Question: I'm very new to coding and am working on my first rails app. I'm using the Wordnik api to return synonyms of words. So far so good. The code below works, so long as I only use one word.
'''
<%= form_tag "/search", method: "GET" do %>
Start Smithing:
<%= text_field_tag :search_word %>
<%= submit_tag "get those synonyms" %>
'''
'''
class WordnikController < ApplicationController
def search
query = params[:search_word]
@words = Wordnik.word.get_related(query, :type => 'synonym').first["words"]
end
end
'''
I'm trying to figure out how to input an entire phrase or sentence in the search and have the API return synonyms for each individual word in the sentence. This would require splitting the symbol and then passing each word individually into
'''
Wordnik.word.get_related(query, :type => 'synonym').first["words"]
'''
Problem is, I have zero idea how to do this. I was trying to do
'''
query = params[:search_word].to_s.split
'''
but that obviously didn't work.
I couldn't find anything in <URL> here on Stack Overflow.
Anyone have any thoughts that would point me in the right direction?

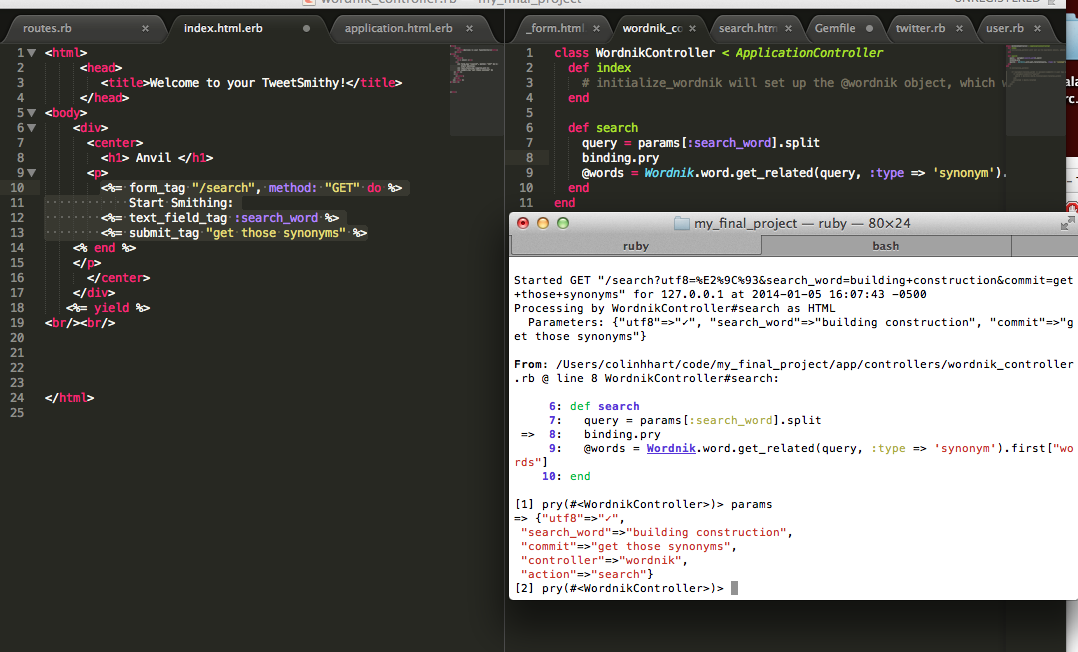
Answer: Perhaps Wordnik does not support array as an argument so you will need to query for every word:
'''
def search
query = params[:search_word].split
@words = query.map { |word| Wordnik.word.get_related(word, :type => 'synonym').first["words"] }
end
'''